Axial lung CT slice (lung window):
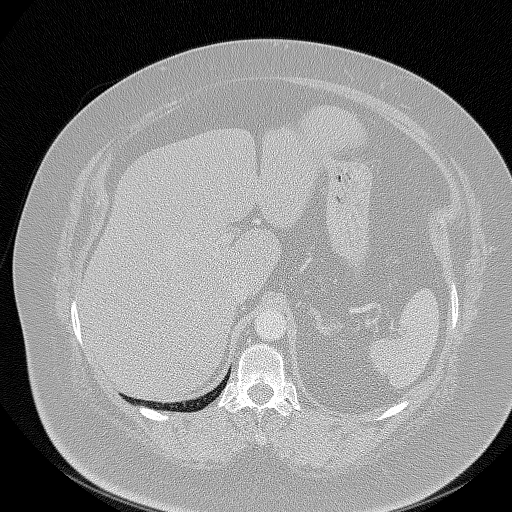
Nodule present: no